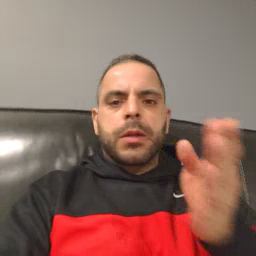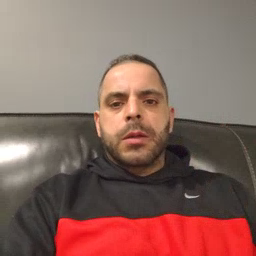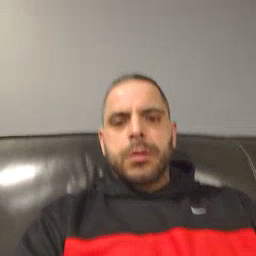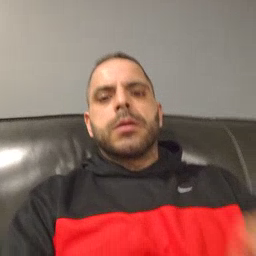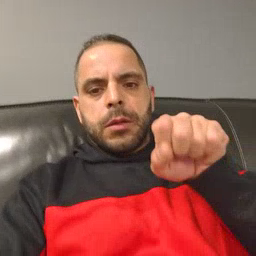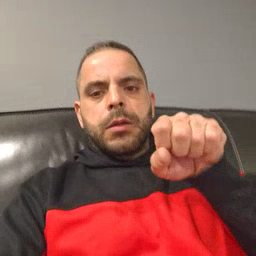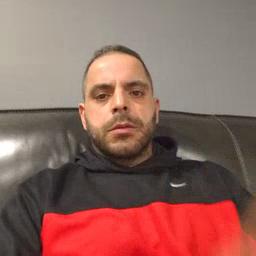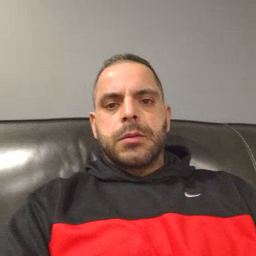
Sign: yes